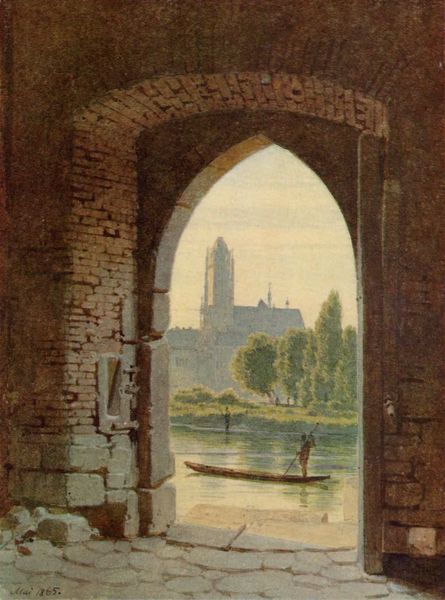
Titel: Frankfurt am Main, Sachsenhausen, Oberpförtchen in der Löhergasse, Durchblick zum Dom
Künstler: Carl Theodor Reiffenstein
Standort: Frankfurt (am Main)
Institution: Historisches Museum
Schlagwörter: baum, blau, gemälde, himmel, mann, schatten, wasser, weiß, wolken, aquarell, bäume, fluss, grün, impressionismus, kirchturm, landschaft, menschen, ocker, see, stadt, ufer, braun, frankreich, grau, hell, licht, männer, paris, schwarz, szene, tür, ausblick, blick, gebäude, gras, haus, rot, schloss, wiese, wolke, beige, wand, architektur, mensch, stein, steine, bild, signatur, öl, natur, spiegelung, strauch, busch, büsche, gebüsch, gewässer, kirche, sonne, sträucher, insel, figur, person, gotik, wald, boot, boote, kahn, ruder, stock, turm, aussicht, schiff, schiffe, sommer, bogen, pflaster, stab, fischer, schiffer, mauer, ziegel, allee, backstein, türe, böschung, romantik, treppe, spitz, ruderboot, ruderer, rudern, durchgang, stufe, stufen, platte, tor, reflexion, eingang, fugen, ruine, durchblick, torbogen, dom, mauerwerk, zille, kathedrale, fahren, portal, ziegelsteine, ziegelwand, baumgruppe, gotisch, spitzbogen, floss, hochkant, ausgang, platten, stange, schemen, gothik, stecken, angler, backsteine, ruderboote, ziegelmauer, fensterbogen, gondel, gondoliere, ocer, frankfurt, gondolliere, atnge, frankfurt am main, tp0r, vemedig, rgün, badezimmertür